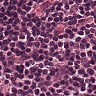
Metastatic tissue present: no